Question: I cannot seem to get my Grid right. I need a layout with two rows, the first row has a dynamic height based on a child grid's height. The second row contains a couple of Buttons, this row has a constant height of 30 pixels. When the content of the child grid has not yet reached a height of 842 pixels, the window should compress to fit the content. Otherwise, it expands based on the child Grid's height.
If the content of the child grid reaches 842 pixels, I wanted to display a scroll bar only for the first Grid row.
I have played around with MinHeight and MaxHeight but nothing has worked so far. Right now, the scroll bar appears far too late and the window doesn't compress when there is no content in the child grid.
'''
<Grid>
<Grid.RowDefinitions>
<RowDefinition Height="Auto"/>
<RowDefinition MaxHeight="35px" Height="35*" />
</Grid.RowDefinitions>
<Grid.ColumnDefinitions>
<ColumnDefinition />
</Grid.ColumnDefinitions>
<ScrollViewer Grid.Row="0" Grid.Column="0" VerticalScrollBarVisibility="Auto" MinHeight="842px" Margin="0,0,0,13" Grid.RowSpan="2">
<Grid>
<Grid.ColumnDefinitions>
</Grid.ColumnDefinitions>
<Grid.RowDefinitions>
</Grid.RowDefinitions>
//Many controls here...
</Grid>
</ScrollViewer>
<Button Grid.Column="0" Grid.Row="1"></Button>
<Button Grid.Column="0" Grid.Row="1"></Button>
</Grid>
'''
EDIT: Added a picture for clarification.

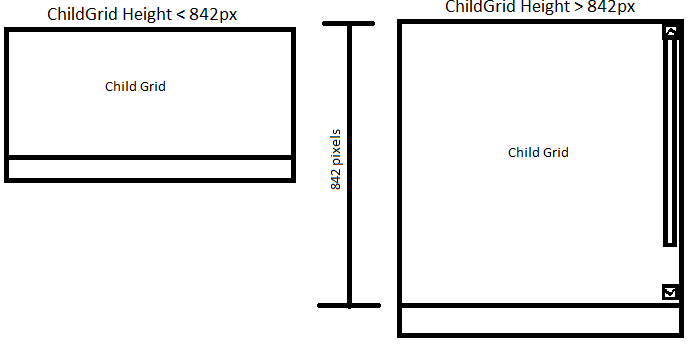
Answer: Like this?
'''
<Window x:Class="WpfApplication1.MainWindow"
xmlns="http://schemas.microsoft.com/winfx/2006/xaml/presentation"
xmlns:x="http://schemas.microsoft.com/winfx/2006/xaml"
xmlns:local="clr-namespace:WpfApplication1"
Title="MainWindow" SizeToContent="WidthAndHeight">
<Grid>
<Grid.RowDefinitions>
<RowDefinition Height="Auto"/>
<RowDefinition Height="35" />
</Grid.RowDefinitions>
<ScrollViewer Background="Yellow" Grid.Row="0" VerticalScrollBarVisibility="Auto" MaxHeight="842" Margin="0,0,0,13">
<Grid>
<Rectangle Fill="Red" Width="100" Height="300" HorizontalAlignment="Center" VerticalAlignment="Center"></Rectangle>
</Grid>
</ScrollViewer>
<Button Grid.Row="1">But</Button>
</Grid>
</Window>
'''